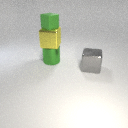
large green metal cylinder below large yellow metal cube